Question: I have created a trigger with no errors and I have a mutating table, I have never come across this before, what seem to be the issue?
the following is the screenshot

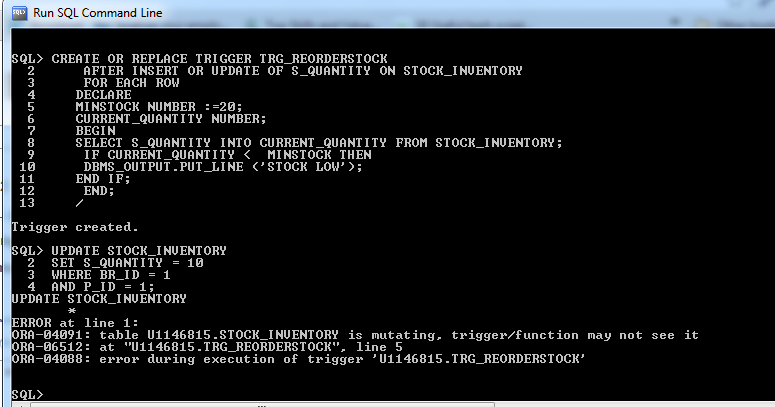
Answer: The rows aren't changed immediately, the changes are made row by row, and after each change your trigger is invoked.
When it's invoked - it selects from the same table which is semi-changed. This is inconsistent, thus - oracle prevents you from doing that.
You probably may change it to 'FOR EACH STATEMENT' and process the bunch of rows how you want, or even rethink the task (there is a chance you're solving it wrong)